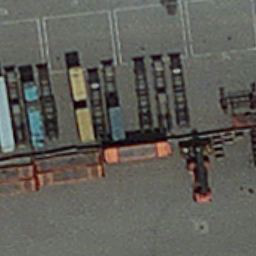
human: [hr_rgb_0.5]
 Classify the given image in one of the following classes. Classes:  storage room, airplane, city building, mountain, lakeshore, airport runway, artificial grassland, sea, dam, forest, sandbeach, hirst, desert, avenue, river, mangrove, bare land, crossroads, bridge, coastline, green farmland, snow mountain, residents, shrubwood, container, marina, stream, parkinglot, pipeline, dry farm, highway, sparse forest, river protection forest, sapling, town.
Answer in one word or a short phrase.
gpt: container